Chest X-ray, PA view. Patient: 47 years old, sex M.
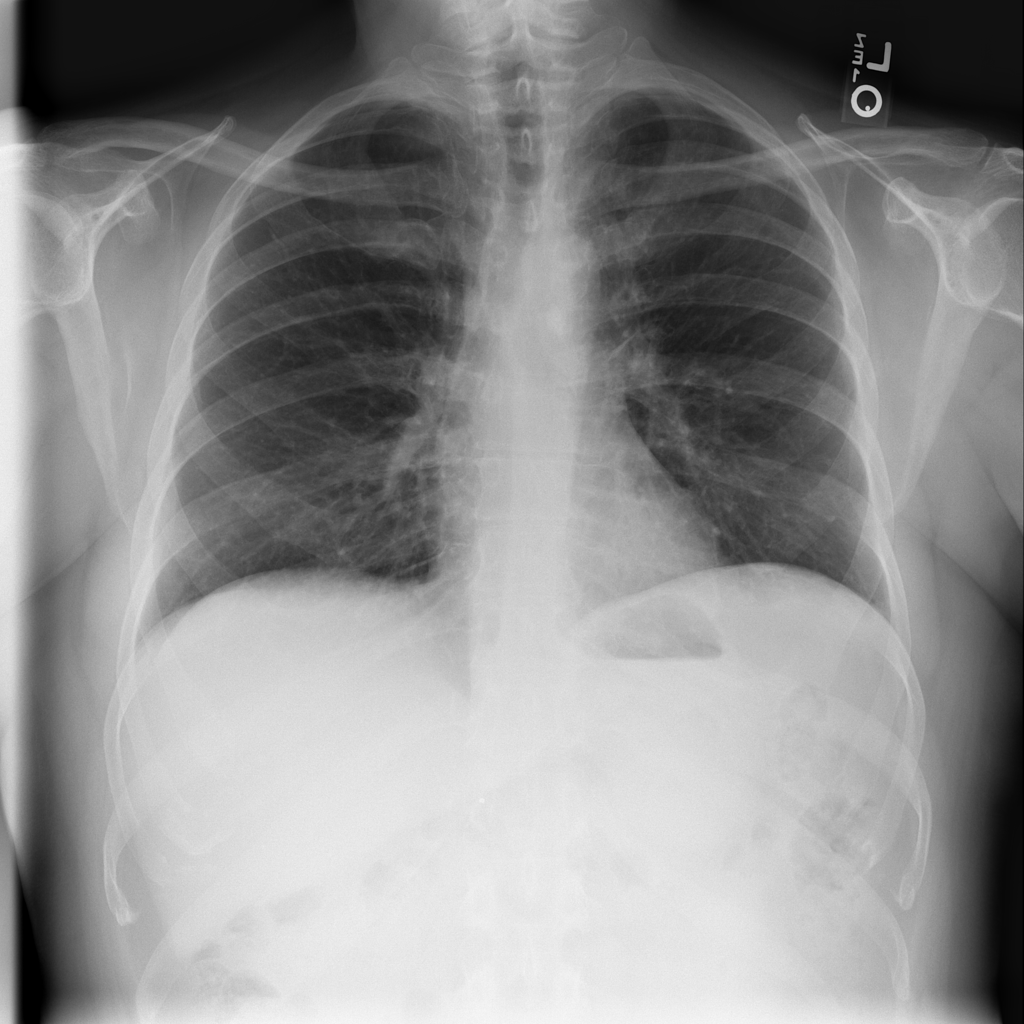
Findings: No Finding